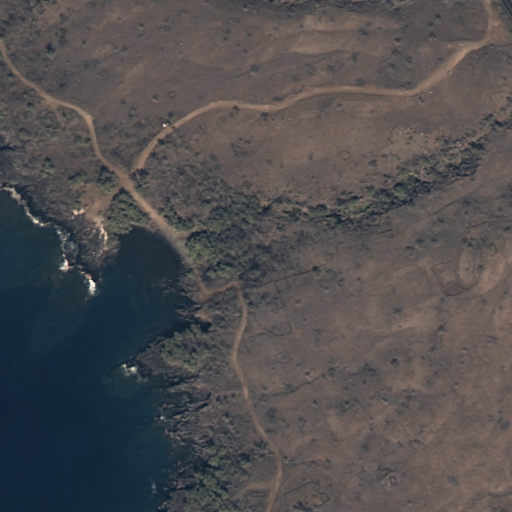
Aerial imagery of valley in Hawaii named Pohakuloa Gulch containing only unknown